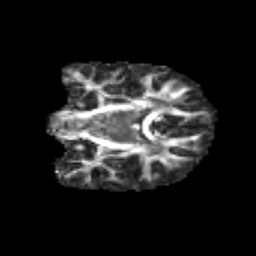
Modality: FA
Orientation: coronal
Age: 14
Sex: female
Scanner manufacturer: siemens
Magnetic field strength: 3 T
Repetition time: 3.8 s
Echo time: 0.07 s